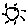
Label: sun